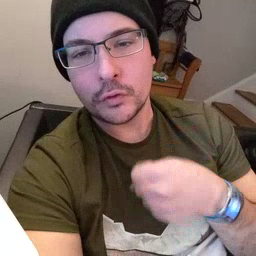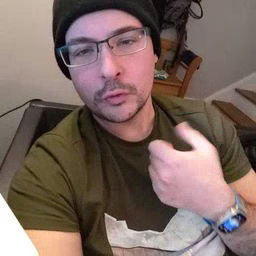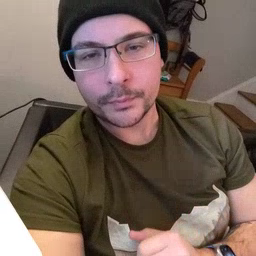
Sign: refrigerator